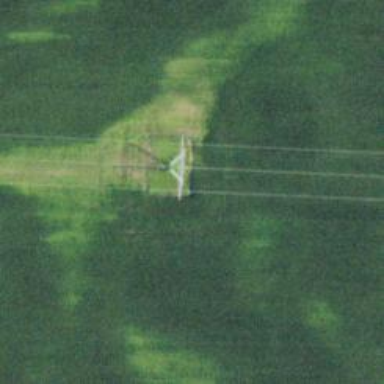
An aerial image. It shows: Lattice structure tower used for power transmission.